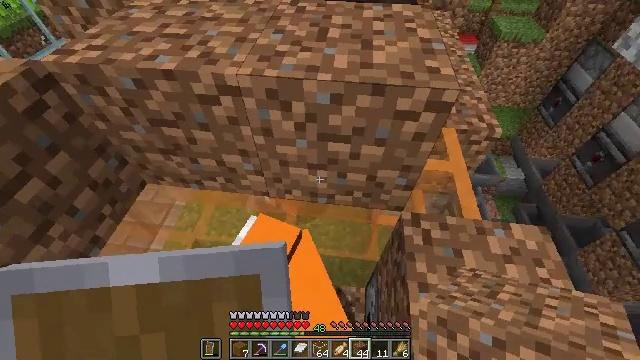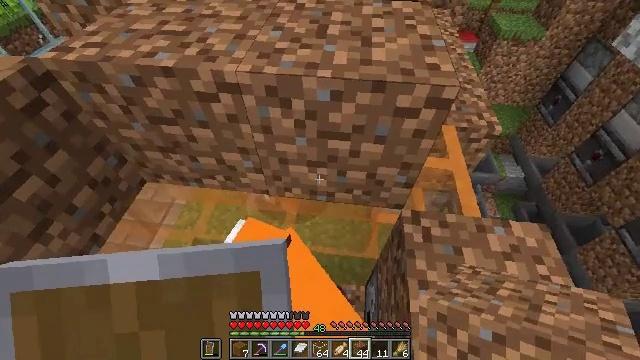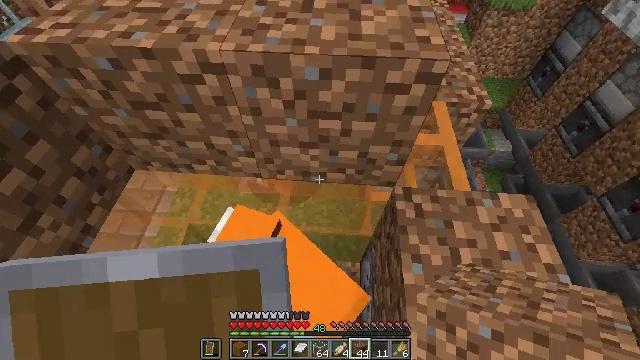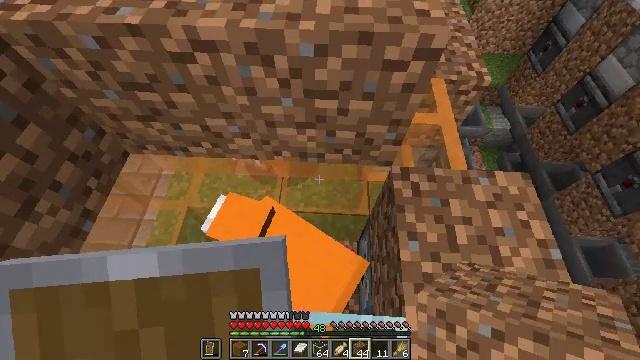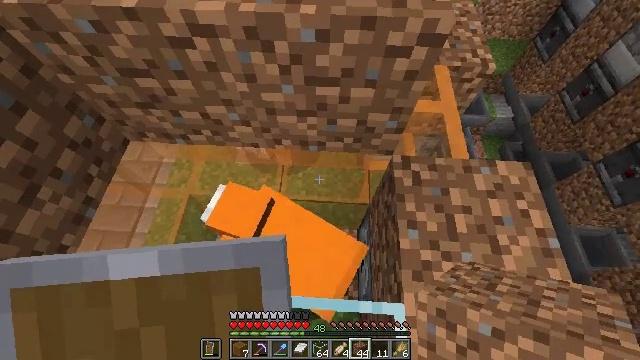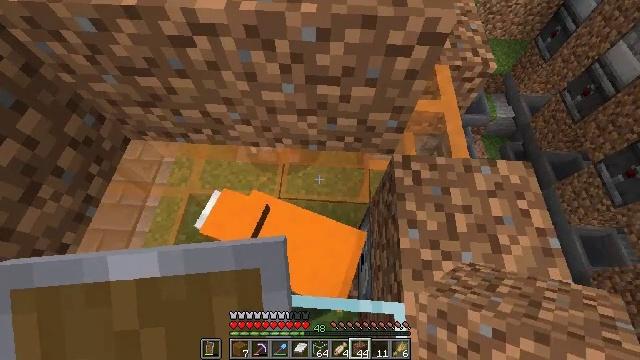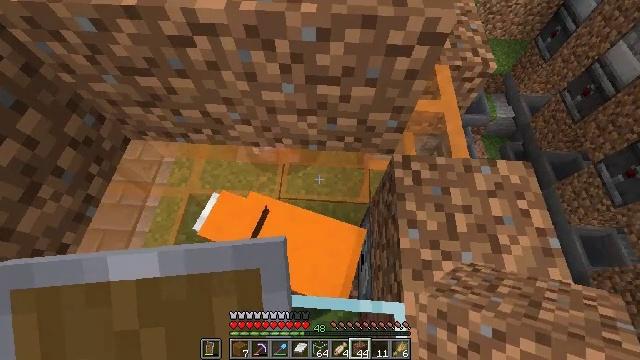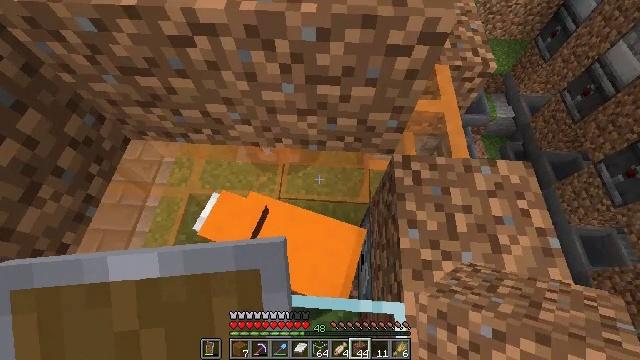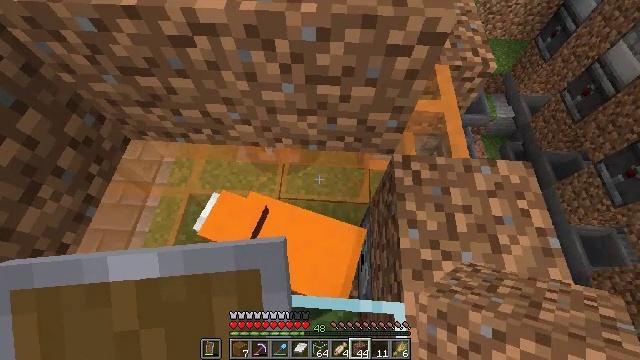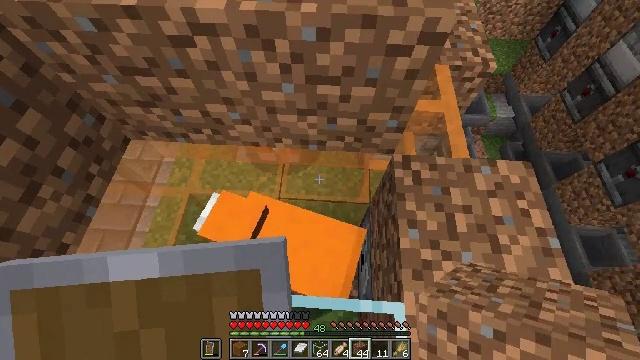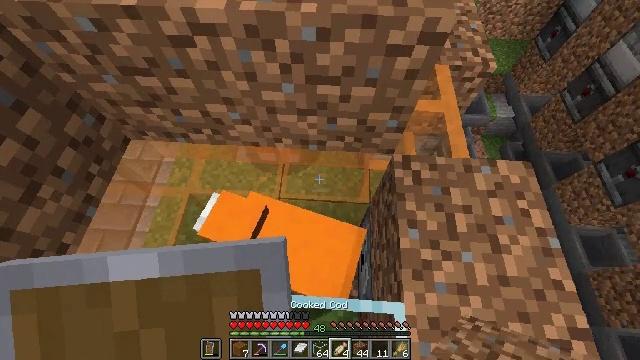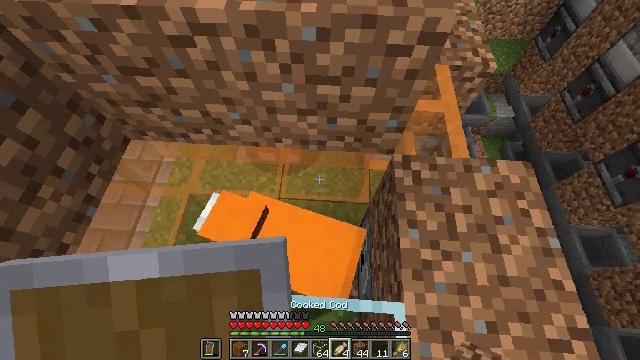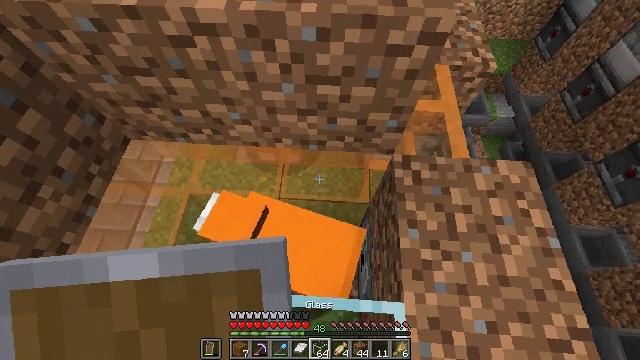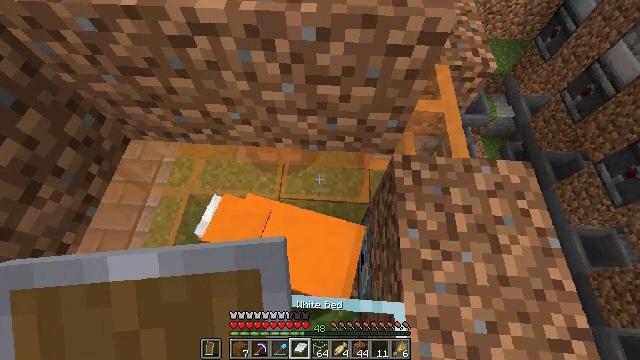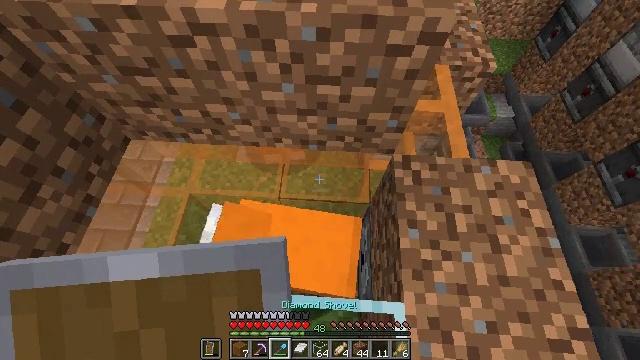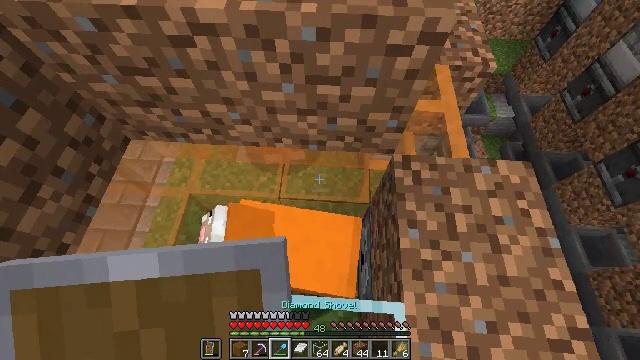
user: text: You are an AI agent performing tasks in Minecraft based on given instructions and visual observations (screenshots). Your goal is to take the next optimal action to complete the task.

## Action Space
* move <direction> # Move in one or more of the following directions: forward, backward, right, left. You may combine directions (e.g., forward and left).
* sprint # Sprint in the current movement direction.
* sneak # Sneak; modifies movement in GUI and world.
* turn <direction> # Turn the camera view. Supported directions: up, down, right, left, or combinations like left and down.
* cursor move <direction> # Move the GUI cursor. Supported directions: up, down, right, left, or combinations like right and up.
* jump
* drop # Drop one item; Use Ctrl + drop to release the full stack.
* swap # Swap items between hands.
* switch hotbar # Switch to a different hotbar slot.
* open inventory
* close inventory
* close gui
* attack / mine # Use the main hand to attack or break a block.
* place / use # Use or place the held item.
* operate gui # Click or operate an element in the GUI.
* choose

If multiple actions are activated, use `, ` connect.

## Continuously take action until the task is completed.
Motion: motion action
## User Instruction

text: Mine orange stained glass from a structure.
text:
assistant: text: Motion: no_op
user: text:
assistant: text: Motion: turn right and down
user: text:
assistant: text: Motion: turn right and down
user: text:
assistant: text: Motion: turn down
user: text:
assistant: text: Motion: no_op
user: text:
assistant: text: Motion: no_op
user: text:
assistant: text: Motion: no_op
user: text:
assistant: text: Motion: no_op
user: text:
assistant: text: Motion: no_op
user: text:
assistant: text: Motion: no_op
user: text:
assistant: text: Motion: no_op
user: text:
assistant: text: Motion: no_op
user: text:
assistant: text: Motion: no_op
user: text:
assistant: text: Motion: no_op
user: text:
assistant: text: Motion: no_op
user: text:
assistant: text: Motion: no_op
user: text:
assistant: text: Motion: no_op
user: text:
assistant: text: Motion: no_op
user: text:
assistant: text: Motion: no_op
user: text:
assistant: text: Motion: no_op
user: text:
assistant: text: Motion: no_op
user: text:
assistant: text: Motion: turn down
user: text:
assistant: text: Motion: turn down
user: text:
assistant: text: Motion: no_op
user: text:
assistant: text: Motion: no_op
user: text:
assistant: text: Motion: turn left
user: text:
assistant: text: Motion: turn left and up
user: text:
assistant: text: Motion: turn left and up
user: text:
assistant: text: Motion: attack / mine
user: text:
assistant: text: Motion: attack / mine